Question: I have a problem with showing a database in my app. Here's the code.
'''
SingleChildScrollView(
child: Center(
child: Padding(
padding: const EdgeInsets.all(8.0),
child: Column(
mainAxisSize: MainAxisSize.min,
children: <Widget>[
StreamBuilder(
stream: myRef.orderByKey().limitToFirst(10).onValue,
builder: ((context, snapshot) {
if (snapshot.hasData) {
final itemInfo = Map<String, dynamic>.from(
(snapshot.data!).snapshot.value as Map);
itemInfo.forEach((key, value) {
final nextItem = Map<String, dynamic>.from(value);
for (int i = 0; i < itemInfo.length; i++) {
List<dynamic> item = List.empty(growable: true);
item.add(key.toString());
item.add(nextItem['Descripcion']);
item.add(nextItem['Cant']);
item.add(nextItem['Ubicacion']);
item.add(nextItem['Um']);
item.add(nextItem['X']);
itemsList.add(item);
}
});
}
return Text('${itemsList.toString()}
');
})),
],
),
),
),
),
'''
Here's the app screen

The problem is that the'StreamBuilder' is showing the first 10 values from the database 10 times. I want to show only one time.
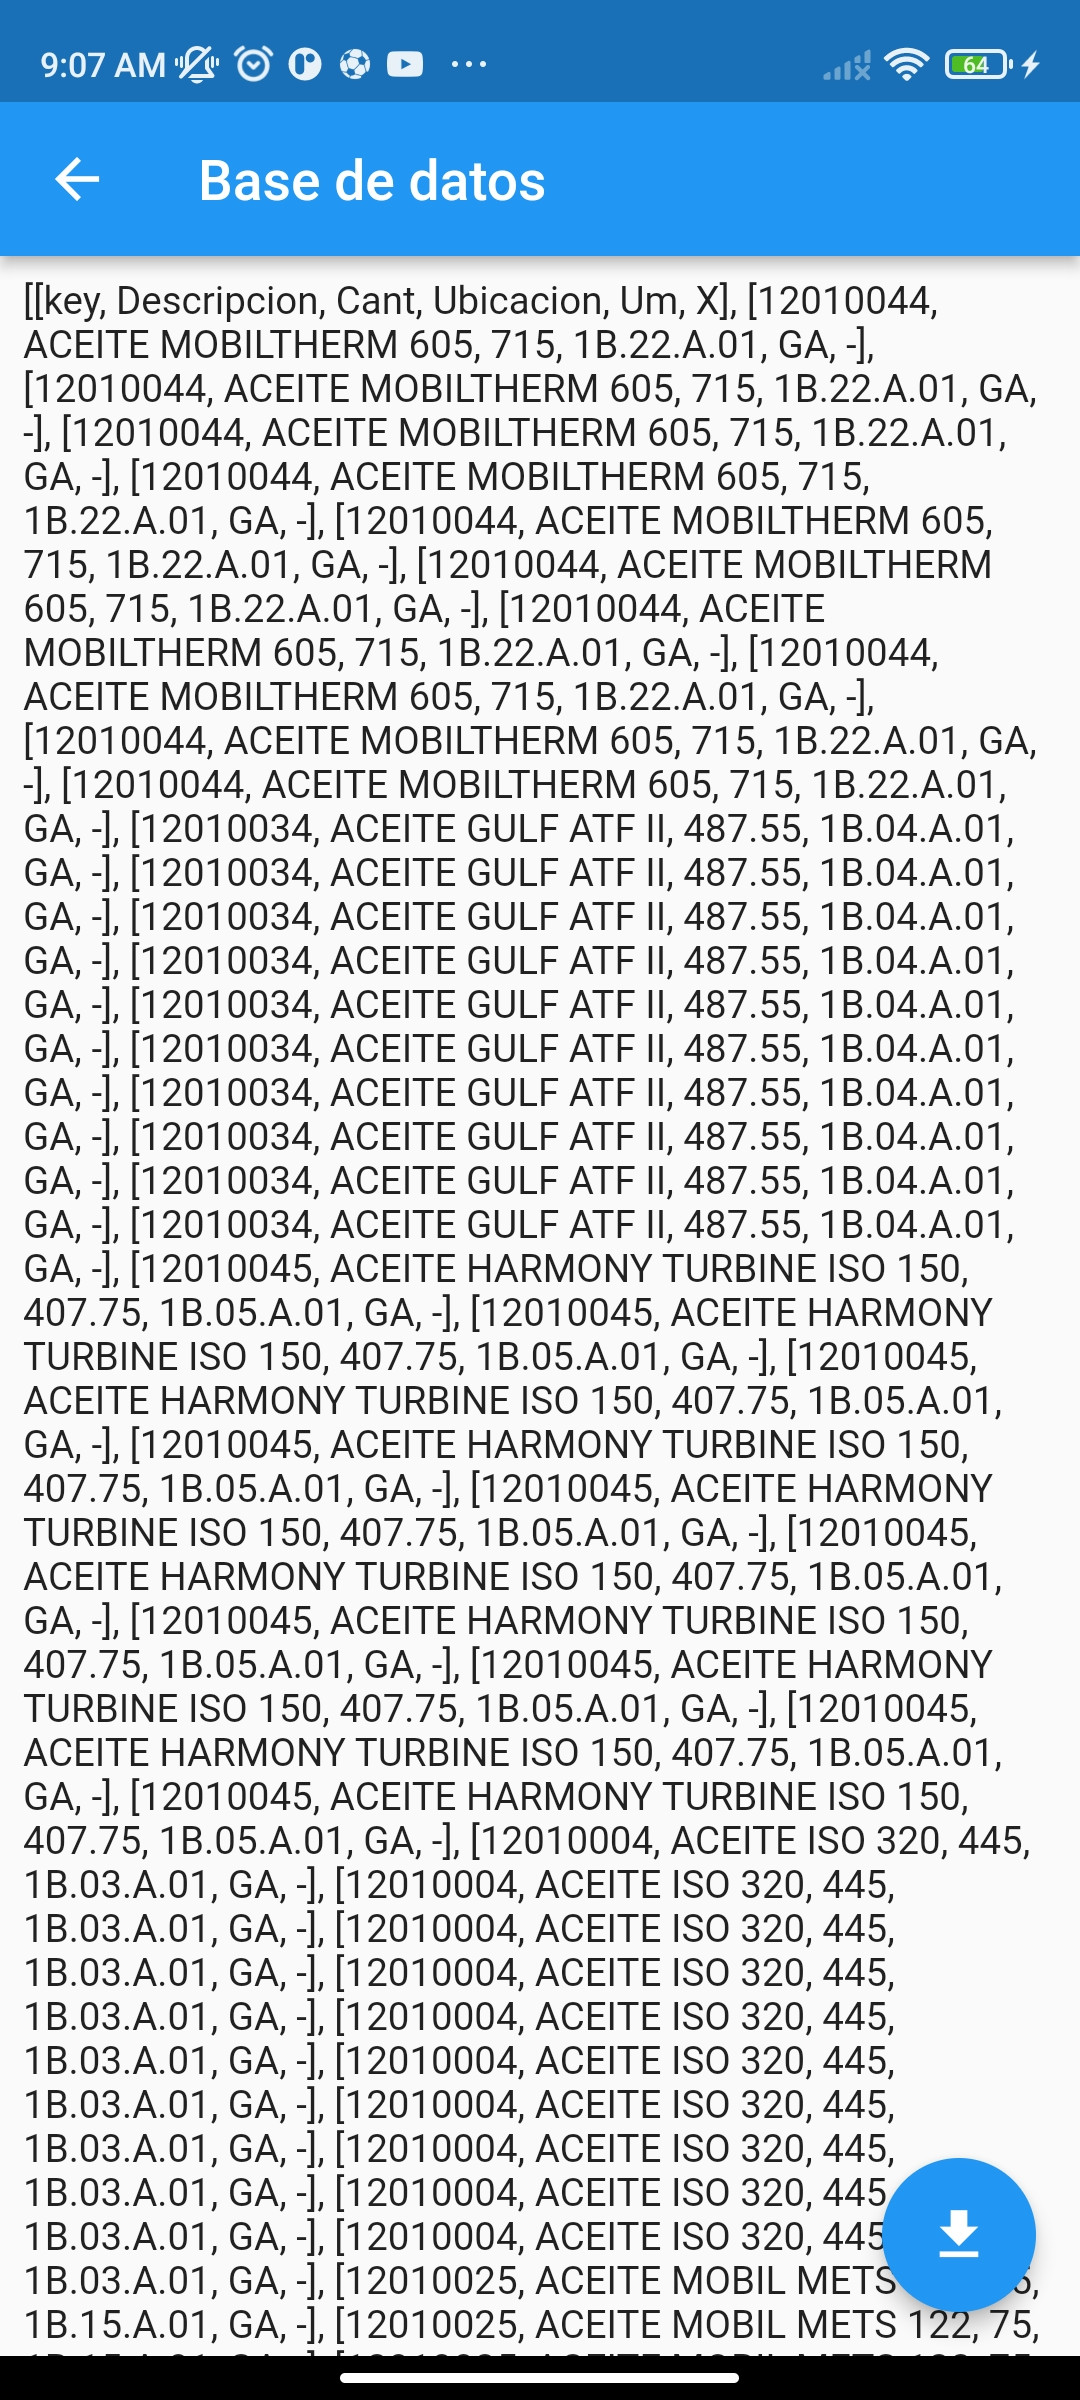
Answer: The 'StreamBuilder' works like a loop, too. So the for loop was needless here.
So, the code changes to this:
'''
if (snapshot.hasData) {
final itemInfo = Map<String, dynamic>.from(
(snapshot.data!).snapshot.value as Map);
itemInfo.forEach((key, value) {
final nextItem = Map<String, dynamic>.from(value);
List<dynamic> item = List.empty(growable: true);
item.add(key.toString());
item.add(nextItem['Descripcion']);
item.add(nextItem['Cant']);
item.add(nextItem['Ubicacion']);
item.add(nextItem['Um']);
item.add(nextItem['X']);
itemsList.add(item);
});
}
'''